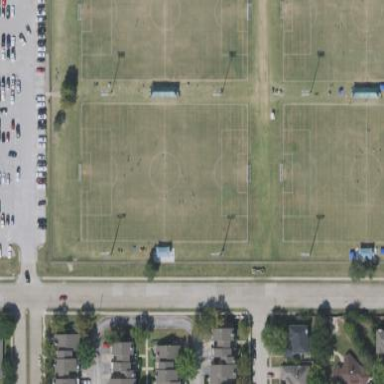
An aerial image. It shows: Soccer pitch for outdoor sports and leisure activities.